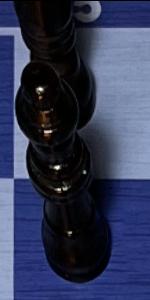
Label: Queen_Black